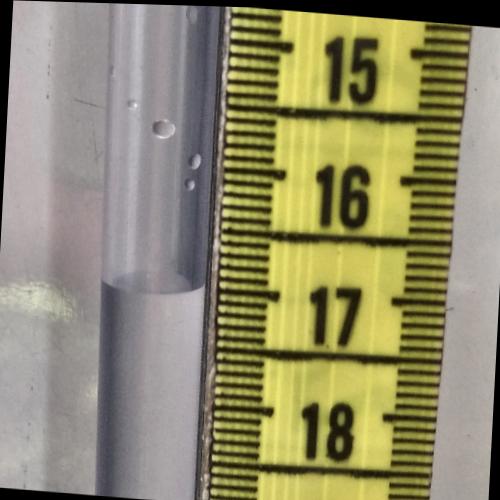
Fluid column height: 17.0 cm